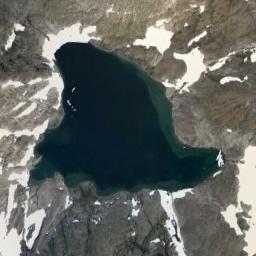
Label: lake